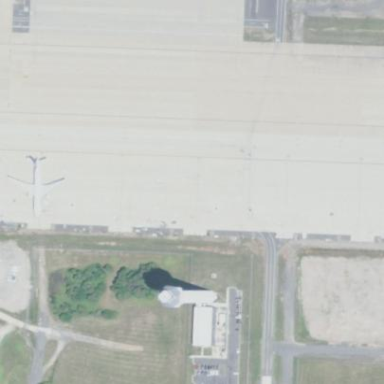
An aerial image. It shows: Apron at the airport.